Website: lowes
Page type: address-validator
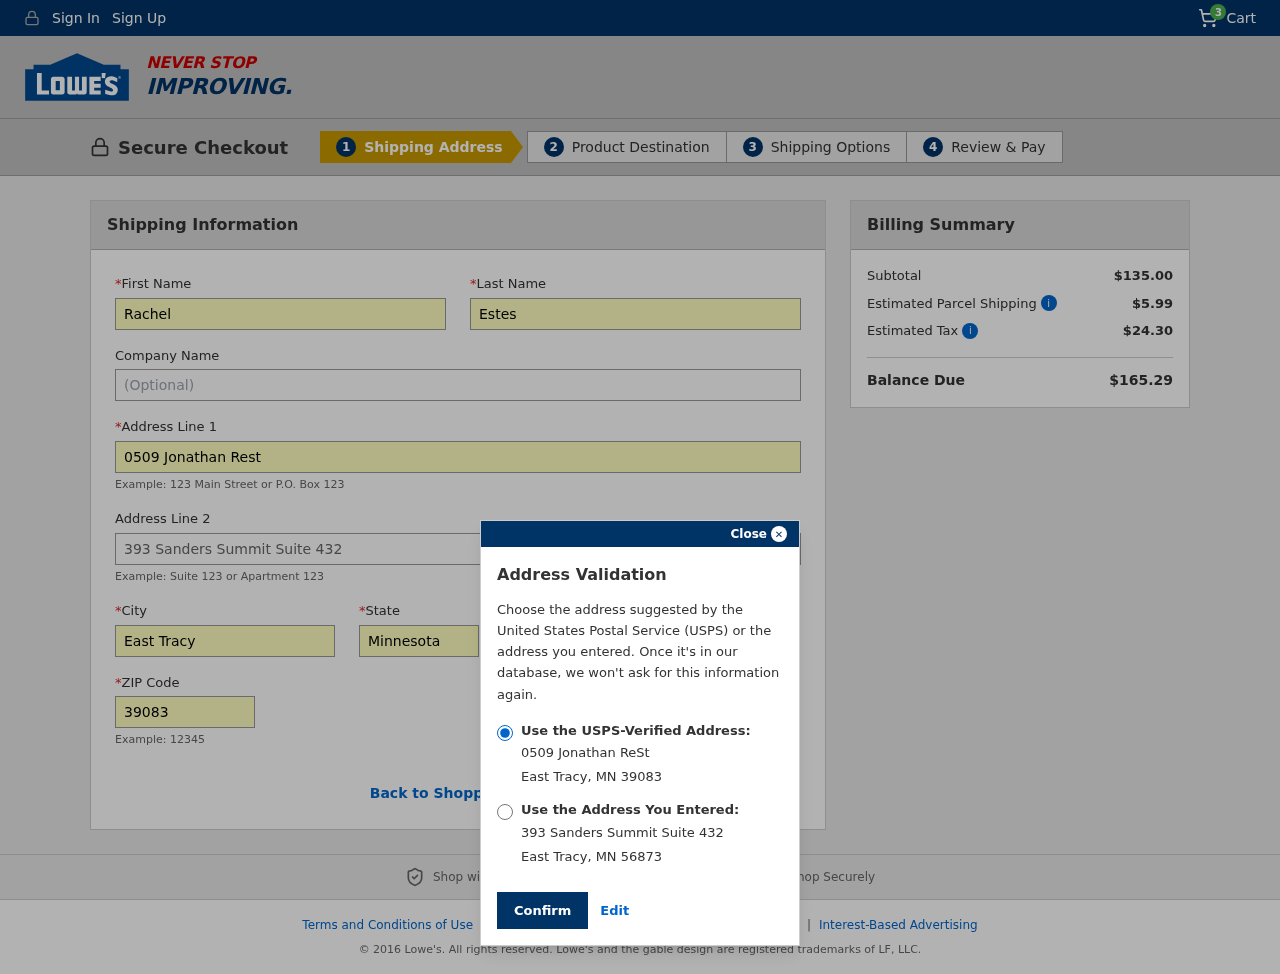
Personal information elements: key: PII_CITY
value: East Tracy
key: PII_FIRSTNAME
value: Rachel
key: PII_LASTNAME
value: Estes
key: PII_POSTCODE
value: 39083
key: PII_POSTCODE2
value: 56873
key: PII_STATE
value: Minnesota
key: PII_STATE_ABBR
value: MN
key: PII_STREET
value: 0509 Jonathan ReSt
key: PII_STREET
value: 0509 Jonathan Rest
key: PII_STREET2
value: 393 Sanders Summit Suite 432
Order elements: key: ORDER_NUM_ITEMS
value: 3
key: ORDER_SUBTOTAL
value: $135.00
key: ORDER_SHIPPING_COST
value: $5.99
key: ORDER_TAX
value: $24.30
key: ORDER_TOTAL
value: $165.29